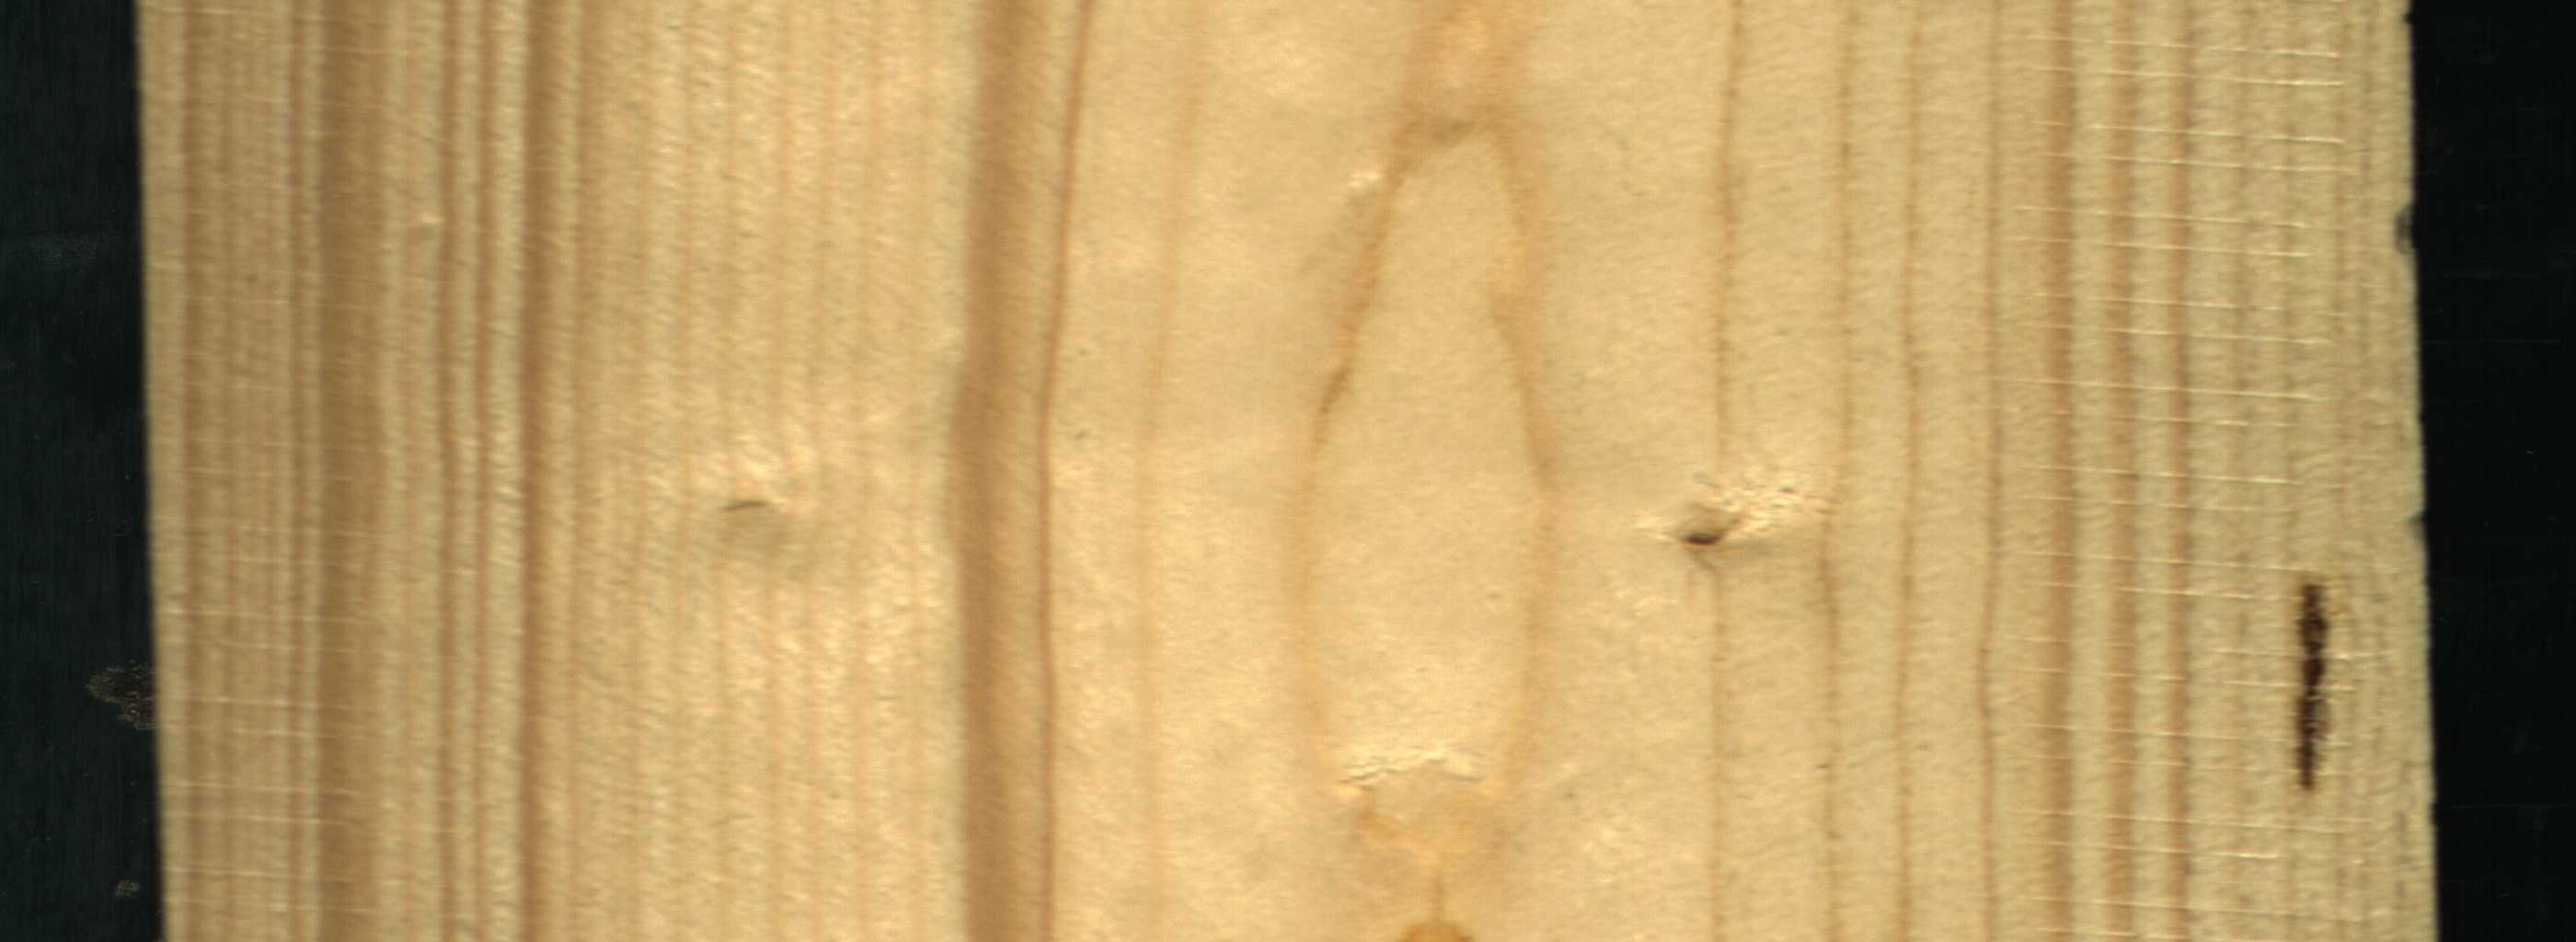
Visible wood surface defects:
resin
Live_Knot